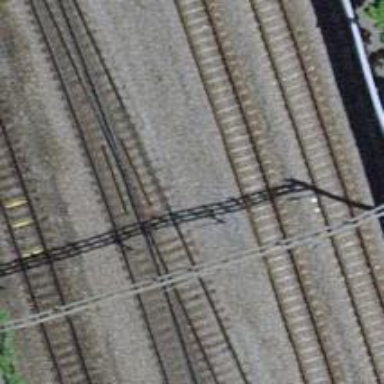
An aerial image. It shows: One railway track on embankment with electrified contact line.